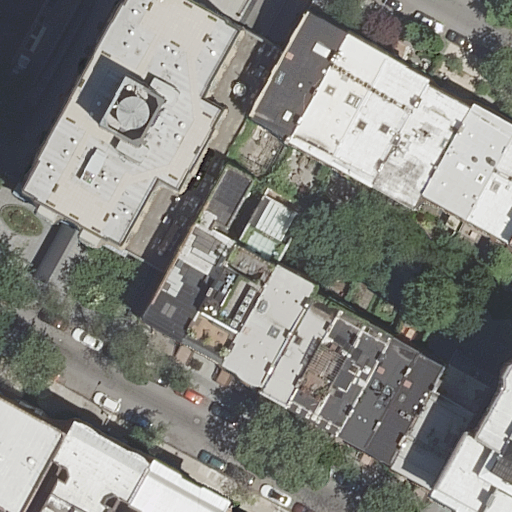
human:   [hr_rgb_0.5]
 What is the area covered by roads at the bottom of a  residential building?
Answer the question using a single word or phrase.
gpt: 0m2

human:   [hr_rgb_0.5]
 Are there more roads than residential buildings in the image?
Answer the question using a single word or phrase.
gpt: no

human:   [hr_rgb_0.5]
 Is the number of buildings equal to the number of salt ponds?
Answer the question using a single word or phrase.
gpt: no

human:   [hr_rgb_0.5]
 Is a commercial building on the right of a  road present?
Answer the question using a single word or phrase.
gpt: no

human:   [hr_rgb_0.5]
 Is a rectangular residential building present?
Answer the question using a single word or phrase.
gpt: yes

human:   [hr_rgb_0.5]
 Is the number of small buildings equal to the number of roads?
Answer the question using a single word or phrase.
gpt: no

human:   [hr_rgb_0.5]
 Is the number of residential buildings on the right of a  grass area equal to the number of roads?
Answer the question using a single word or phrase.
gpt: no

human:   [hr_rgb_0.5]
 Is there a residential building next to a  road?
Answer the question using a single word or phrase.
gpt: yes

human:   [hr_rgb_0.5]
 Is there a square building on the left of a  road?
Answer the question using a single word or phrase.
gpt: no

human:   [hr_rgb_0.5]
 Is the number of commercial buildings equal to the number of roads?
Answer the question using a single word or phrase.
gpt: no

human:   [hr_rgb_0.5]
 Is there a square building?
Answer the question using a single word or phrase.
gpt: no

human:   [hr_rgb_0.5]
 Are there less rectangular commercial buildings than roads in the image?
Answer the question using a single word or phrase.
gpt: yes

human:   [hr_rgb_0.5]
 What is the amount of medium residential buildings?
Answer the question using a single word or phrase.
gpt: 17

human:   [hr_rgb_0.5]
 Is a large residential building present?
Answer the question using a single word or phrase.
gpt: yes

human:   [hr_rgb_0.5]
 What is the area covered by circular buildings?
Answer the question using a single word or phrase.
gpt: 0m2

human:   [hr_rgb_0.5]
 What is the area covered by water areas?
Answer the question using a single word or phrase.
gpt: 0m2

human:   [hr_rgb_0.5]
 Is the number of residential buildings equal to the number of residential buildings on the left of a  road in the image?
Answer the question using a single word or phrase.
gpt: no

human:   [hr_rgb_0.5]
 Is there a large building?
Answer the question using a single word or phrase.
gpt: yes

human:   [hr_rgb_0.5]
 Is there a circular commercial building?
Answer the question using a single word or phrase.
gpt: no

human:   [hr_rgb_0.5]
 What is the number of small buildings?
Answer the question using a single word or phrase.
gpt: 2

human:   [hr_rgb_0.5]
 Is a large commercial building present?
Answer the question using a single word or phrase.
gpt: no

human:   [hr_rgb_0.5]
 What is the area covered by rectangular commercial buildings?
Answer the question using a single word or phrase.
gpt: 0m2

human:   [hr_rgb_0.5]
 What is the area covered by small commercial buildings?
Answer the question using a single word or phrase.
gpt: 0m2

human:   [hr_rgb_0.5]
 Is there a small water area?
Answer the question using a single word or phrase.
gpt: no

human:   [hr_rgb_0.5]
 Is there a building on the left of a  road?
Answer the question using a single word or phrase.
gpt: yes

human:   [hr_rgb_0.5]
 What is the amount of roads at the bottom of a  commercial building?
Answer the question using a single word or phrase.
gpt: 0

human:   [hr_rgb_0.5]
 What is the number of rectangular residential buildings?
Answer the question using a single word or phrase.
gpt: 16

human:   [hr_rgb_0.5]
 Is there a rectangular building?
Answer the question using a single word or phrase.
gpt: yes

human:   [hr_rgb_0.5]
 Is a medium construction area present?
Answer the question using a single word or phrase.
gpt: no

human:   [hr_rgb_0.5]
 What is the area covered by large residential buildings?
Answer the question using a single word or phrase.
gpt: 609m2

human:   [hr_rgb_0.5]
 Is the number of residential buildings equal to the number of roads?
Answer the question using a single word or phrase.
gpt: no

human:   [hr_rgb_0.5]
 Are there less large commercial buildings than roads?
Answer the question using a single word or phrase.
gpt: yes

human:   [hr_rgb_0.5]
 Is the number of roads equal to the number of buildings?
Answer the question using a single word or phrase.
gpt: no

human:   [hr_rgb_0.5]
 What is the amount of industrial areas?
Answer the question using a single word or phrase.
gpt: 0

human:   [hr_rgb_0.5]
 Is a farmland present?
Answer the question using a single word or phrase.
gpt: no

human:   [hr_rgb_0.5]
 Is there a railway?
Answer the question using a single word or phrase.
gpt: no